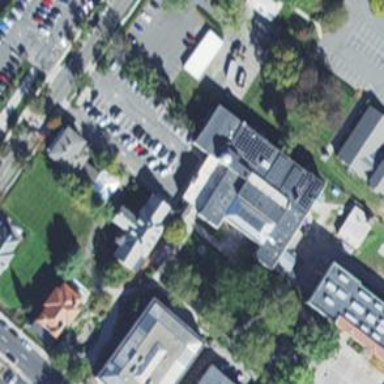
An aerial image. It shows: Observatory.